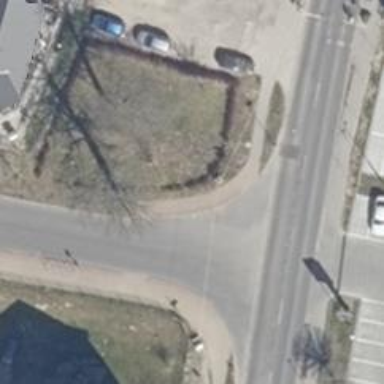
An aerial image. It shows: Uncontrolled crossing on the road.